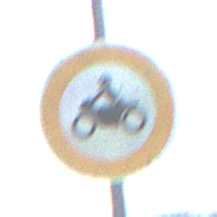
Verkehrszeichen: VerbotKraftraeder
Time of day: SunriseSunset
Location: Outdoor (RoadRail)
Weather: PartlyCloudy
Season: NotSpecified
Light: Natural